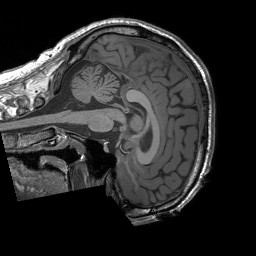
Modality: T1w
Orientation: sagittal